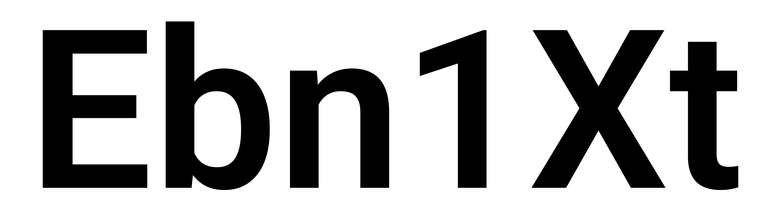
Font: Roboto_SemiBold